Question: I followed the tutorial: <URL>
And the Toggle Switch (that I just created based on the tutorial) was not in the Settings App. Every time I did an NSLog on the state of the switch, it would return "(null)".
Please help as I need to create, and access a Toggle Switch created in the .plist file. I am new to iPhone Programming.
Here's the code I'm using to set the user preference switch:
'''
// Set the application defaults
NSUserDefaults *defaults = [NSUserDefaults standardUserDefaults];
NSDictionary *appDefaults = [NSDictionary dictionaryWithObject:@"YES" forKey:@"ShuffleToggleKey"];
[defaults registerDefaults:appDefaults];
[defaults synchronize];
'''
And here's the code I'm using to get the state of the user preference switch:
'''
NSUserDefaults *defaults = [NSUserDefaults standardUserDefaults];
BOOL enabled = [defaults boolForKey:@"ShuffleToggleKey"];
'''
My Settings bundle Root.plist file looks as follows:

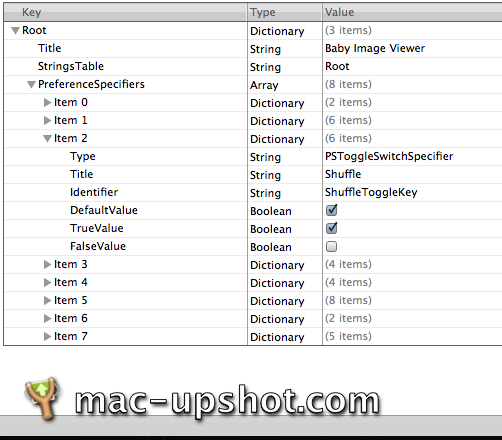
Answer: Make sure that, as the tutorial says, you tell the app that you're creating a plist for iPhone settings:
> Select the Root.plist file, click on
the Root entry in the detail view to
ensure it is selected and then from
the Xcode view menu select Property
List Type -> iPhone Settings plist.
To set the application defaults, you might consider trying this code instead:
'''
// Set the application defaults
NSUserDefaults *defaults = [NSUserDefaults standardUserDefaults];
[defaults setBool:YES forKey:@"ShuffleToggleKey"];
[defaults synchronize];
'''
This will initialize a default database on the user's phone, and take care of preference storage for you.